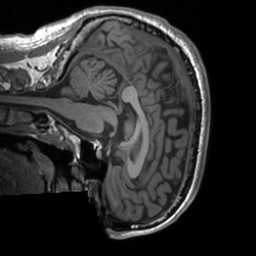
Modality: T1w
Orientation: sagittal
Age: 29
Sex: male
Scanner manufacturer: siemens
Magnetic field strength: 3 T
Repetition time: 1.9 s
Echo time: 0.00226 s